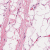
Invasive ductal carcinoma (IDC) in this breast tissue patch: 0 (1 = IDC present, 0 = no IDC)